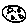
Label: moon